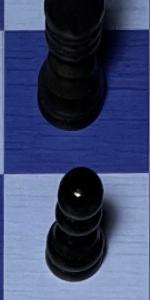
Label: Pawn_Black